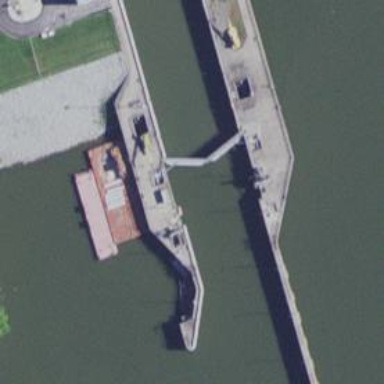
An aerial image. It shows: Lock gate along waterway.